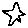
Label: star